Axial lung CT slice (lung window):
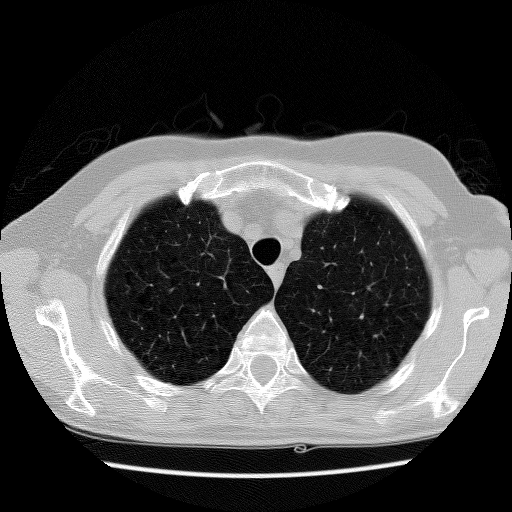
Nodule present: no